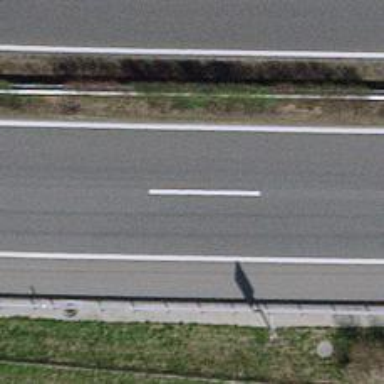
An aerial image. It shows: View of motorway.